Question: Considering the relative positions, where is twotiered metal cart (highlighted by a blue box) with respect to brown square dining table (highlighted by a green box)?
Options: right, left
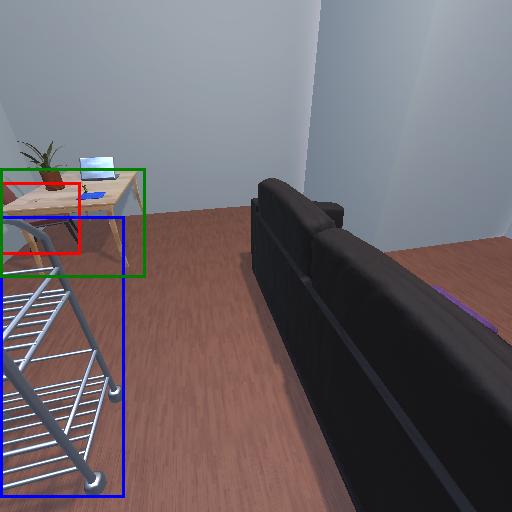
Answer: right